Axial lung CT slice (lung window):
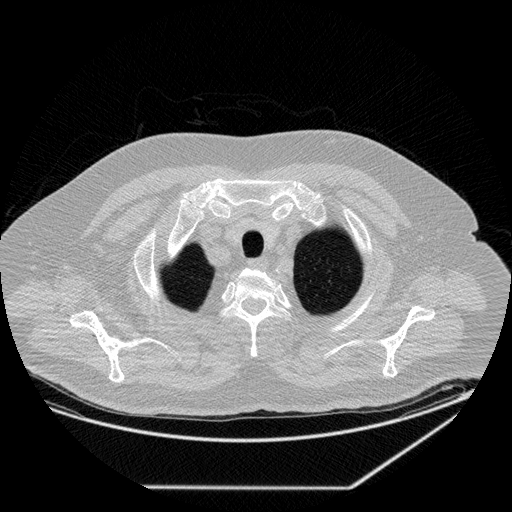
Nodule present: no